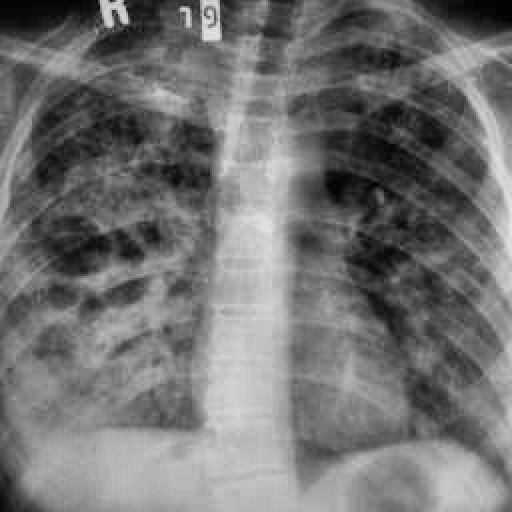
Finding: TUBERCULOSIS